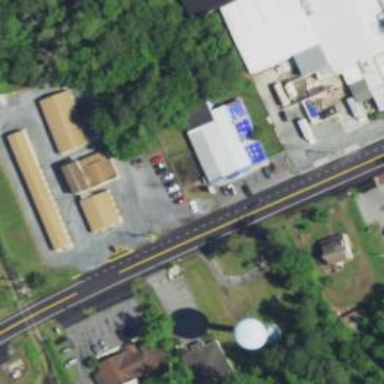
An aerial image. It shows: Veterinary facility.